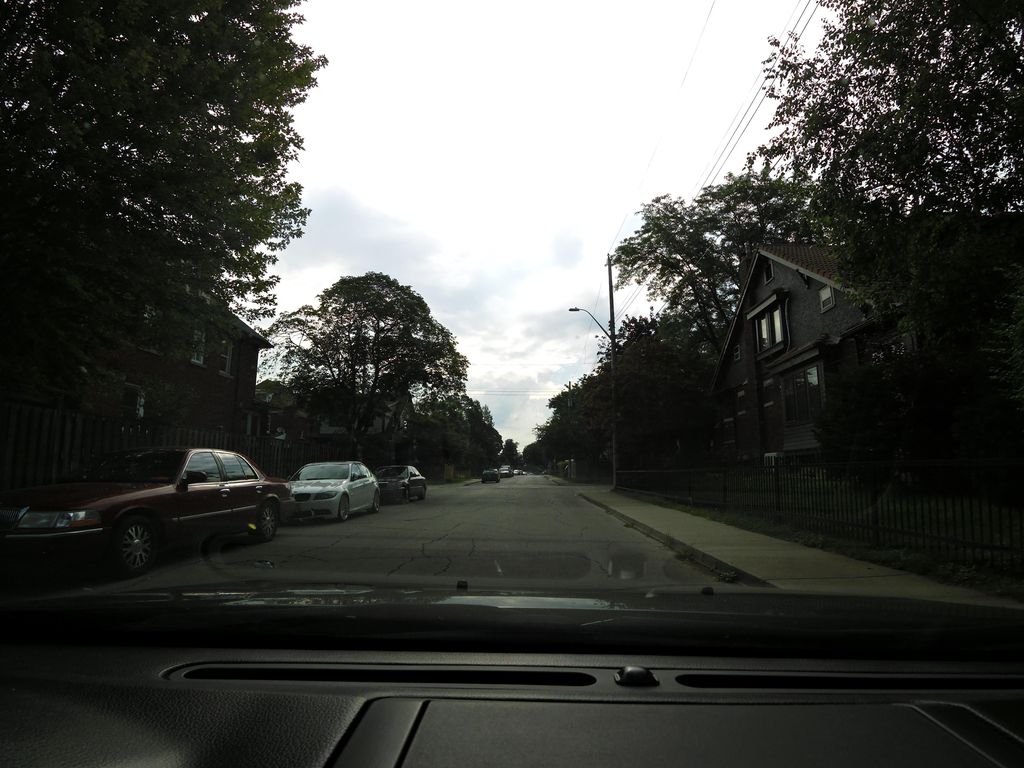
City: hamilton